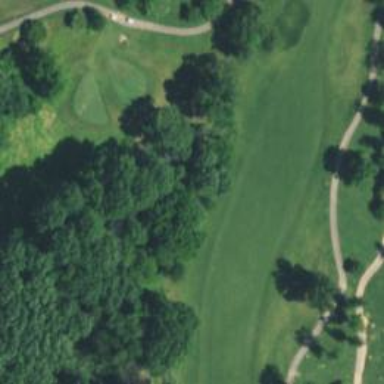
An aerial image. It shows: Golf hole.